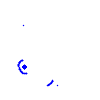
Particle: kaon